九年级 · 度量几何学
(本题3分)(2022$cdot$浙江舟山$cdot$九年级期末)如图,在直角$triangleABC$中,$angleC=90^{circ},AC=8$,$BC=6$,点$M$从点$C$出发沿线段$CA$向点${A}$移动,连接$BM,quadMNperpBM$交边$AB$于点$N$.若$CM=2，$那么线段$AN=$$qquad$;当点$M$从点$C$移动到$AC$的中点时,则点$N$的运动过程中路径长为$qquad$.
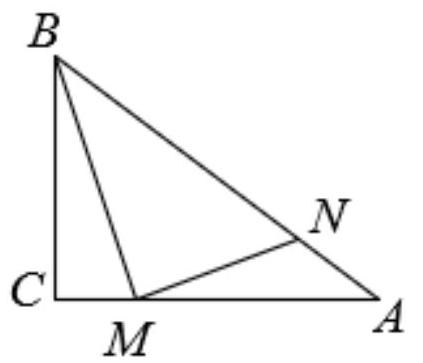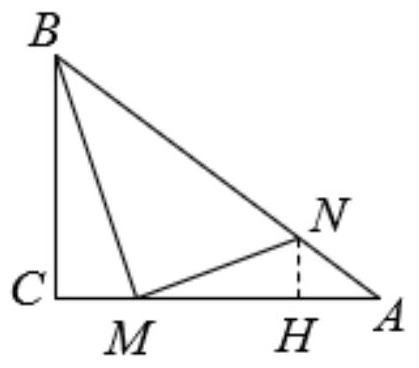
答案: $quadfrac{30}{13}quadfrac{45}{17}2frac{11}{17}$
解析: 【分析】过点$N$作$NHperpAC$于点$H$,设$CM=x,AH=y$,利用相似三角形的性质可得$5x^{2}+(4y-40)x+18y=0$由$Deltageq0$,解得:$yleqfrac{5}{2}$和$ygeq40$(舍去),求出$y$的最大值可得出结论.【详解】解：如图,过点$N$作$NHperpAC$于点$H$,设$CM=x,AH=y$$becauseangleC=90^{circ},BC=6,AC=8$$therefore{AB}=sqrt{BC^{2}+AC^{2}}=sqrt{6^{2}+8^{2}}=10$$becauseangleAHN=angleC=90^{circ},angleA=angleA$$thereforetriangleAHNsimtriangleACB$$thereforefrac{AN}{AB}=frac{AH}{AC}=frac{NH}{BC}$$thereforefrac{y}{10}=frac{AH}{8}=frac{NH}{6}$$thereforeAH=frac{4}{5}y,NH=frac{3}{5}y$$becauseangleC=angleBMN=angleMNH=90^{circ}$$thereforeangle{BMC}+angleNMH=90^{circ}$$thereforetriangle{BCM}simtriangleHMN$$thereforefrac{BC}{MH}=frac{CM}{NH}$$thereforefrac{6}{8-x-frac{4}{5}y}=frac{x}{frac{3}{5}y}$整理得：$5x^{2}+(4y-40)x+18y=0$$becauseDeltageq0$$therefore(4y-40)^{2}-4times5times18ygeq0$$therefore2y^{2}-85y+200geq0$$therefore$解得:$yleqfrac{5}{2}$和$ygeq40$(舍去)$thereforey$的最大值为$frac{5}{2}$,此时$x=3$当$x=2$时,$y=frac{30}{13}$当$x=4$时,$y=frac{40}{17}$$therefore$当点$M$从点$C$移动到$AC$的中点时,则点$N$的运动过程中路径长$=frac{5}{2}+left(frac{5}{2}-frac{40}{17}right)=frac{45}{17}$故答案为:$frac{30}{13},frac{45}{17}$【点睛】本题考查轨迹,勾股定理,一元二次方程的根的判别式,相似三角形的判定和性质等知识,解题的关键是学会利用参数解决问题,属于中考常考题型.